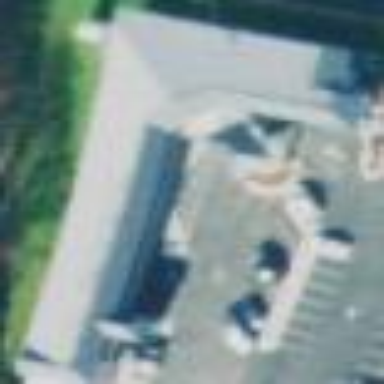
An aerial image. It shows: Building that is motel.